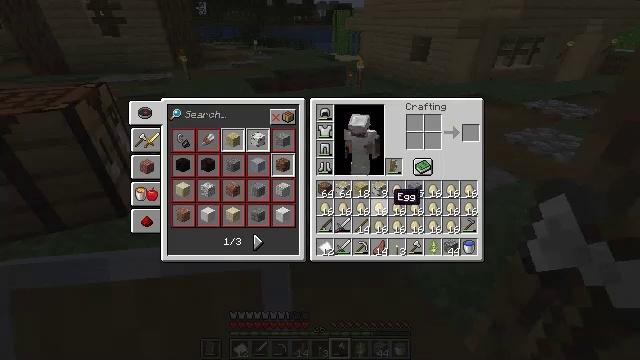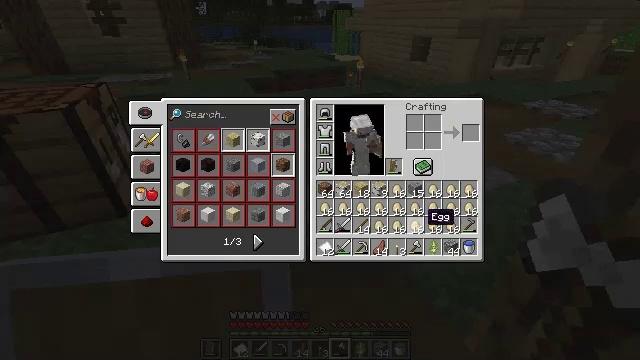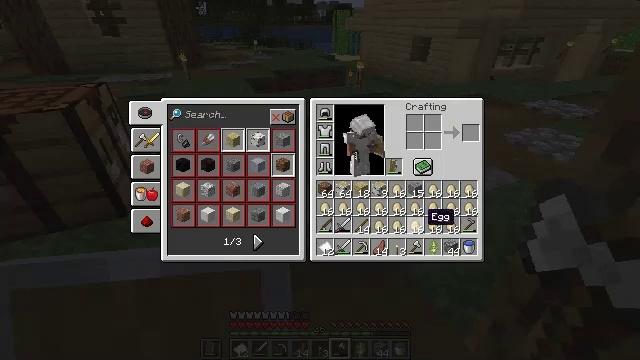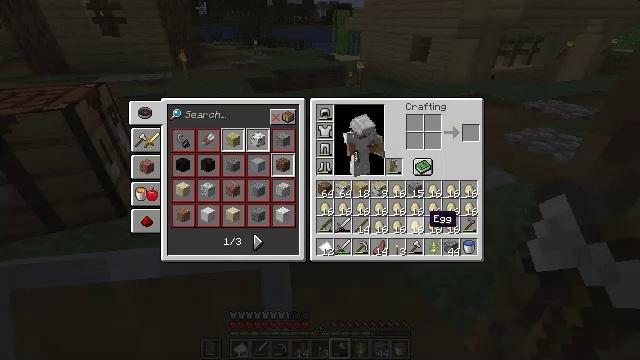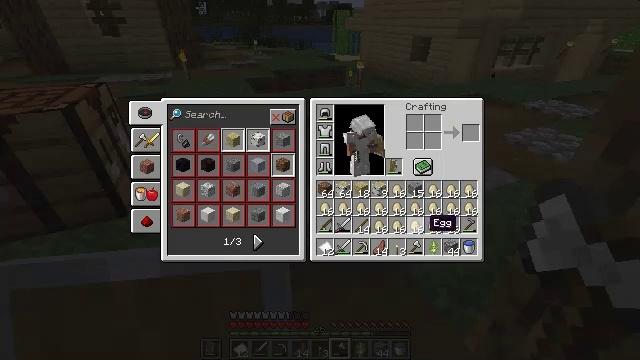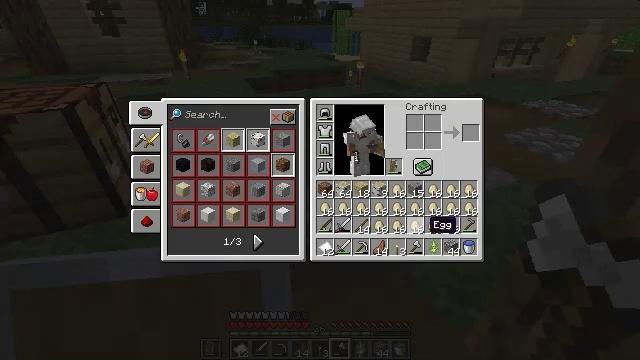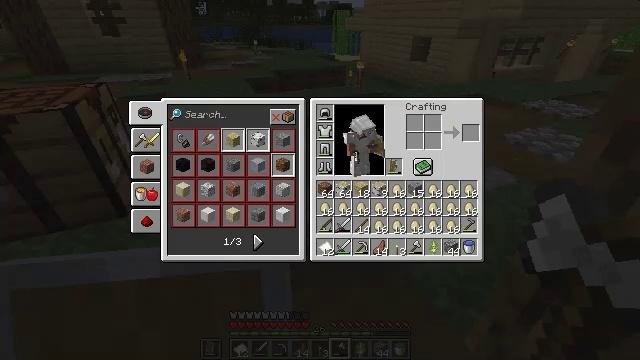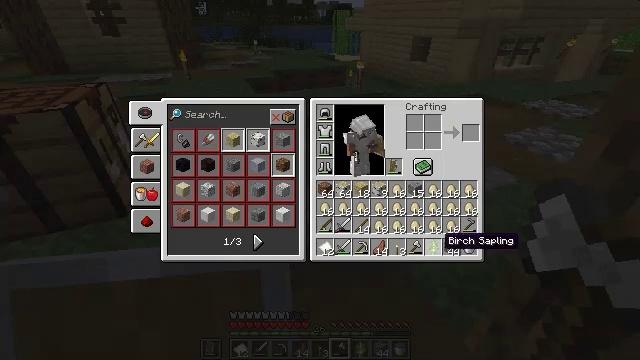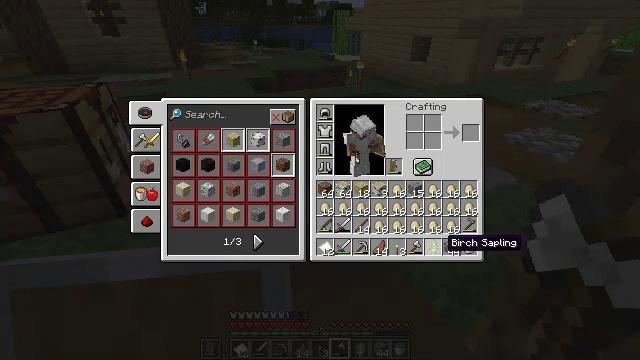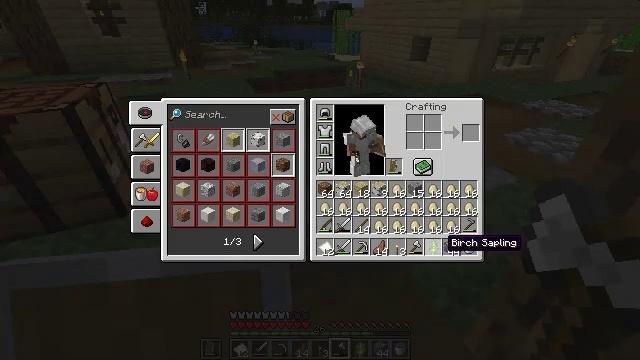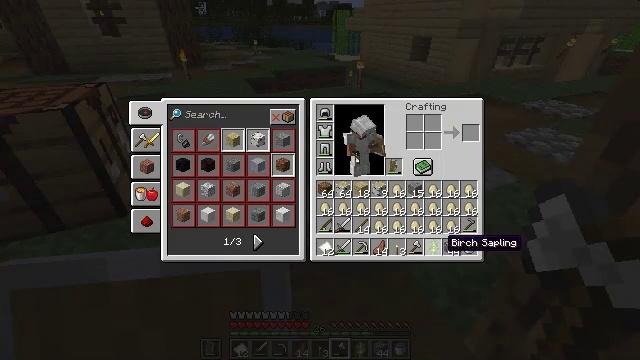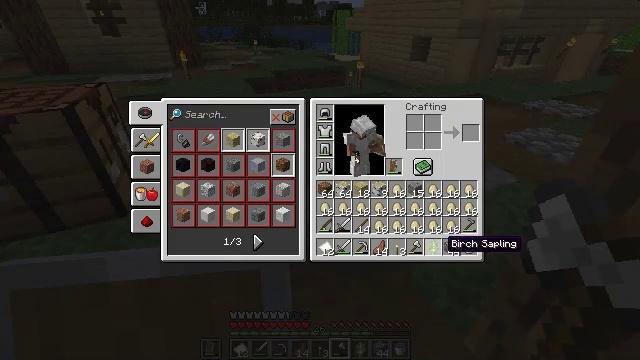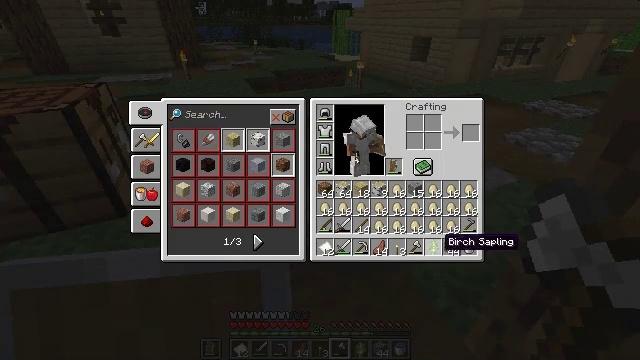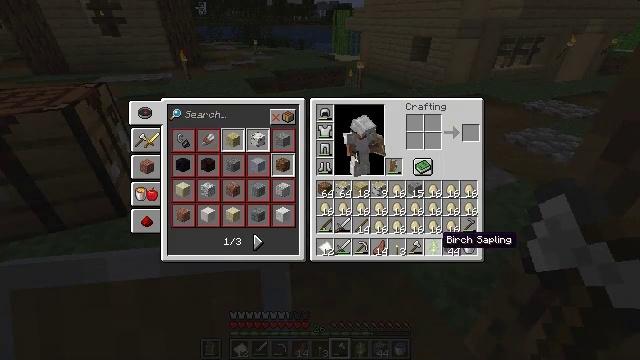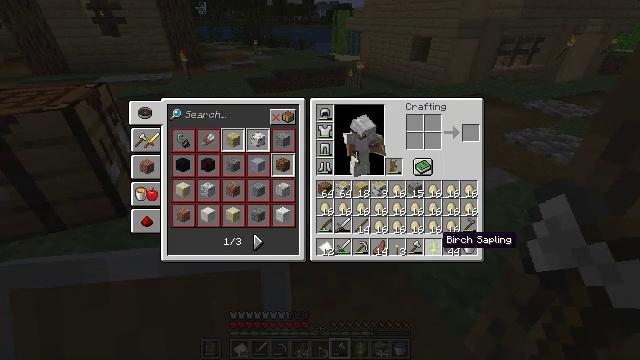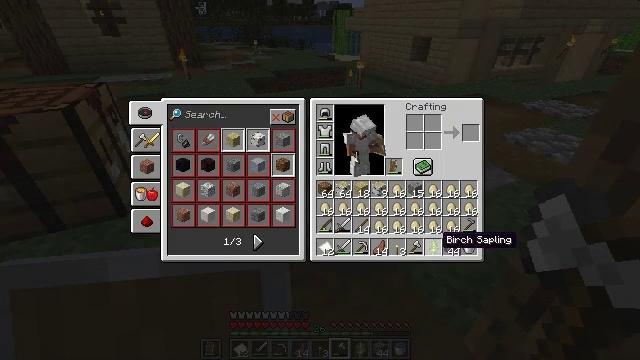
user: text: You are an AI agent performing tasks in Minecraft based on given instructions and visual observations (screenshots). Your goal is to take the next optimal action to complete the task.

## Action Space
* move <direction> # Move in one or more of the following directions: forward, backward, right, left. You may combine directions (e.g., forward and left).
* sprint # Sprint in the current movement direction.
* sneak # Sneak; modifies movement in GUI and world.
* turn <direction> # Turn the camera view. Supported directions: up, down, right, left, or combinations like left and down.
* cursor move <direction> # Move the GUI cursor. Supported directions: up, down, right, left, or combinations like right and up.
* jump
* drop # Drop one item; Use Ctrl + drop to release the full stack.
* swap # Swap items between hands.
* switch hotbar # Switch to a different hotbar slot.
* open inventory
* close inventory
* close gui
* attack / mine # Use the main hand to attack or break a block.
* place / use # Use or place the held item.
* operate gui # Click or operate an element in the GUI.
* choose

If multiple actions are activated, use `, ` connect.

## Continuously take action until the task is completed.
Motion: motion action
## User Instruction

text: Remove an egg from the inventory.
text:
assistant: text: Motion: cursor move right and down, close inventory
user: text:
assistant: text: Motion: open gui
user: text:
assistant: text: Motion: no_op
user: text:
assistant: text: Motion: no_op
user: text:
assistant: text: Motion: no_op
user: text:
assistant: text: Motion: no_op
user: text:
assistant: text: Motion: cursor move right and down
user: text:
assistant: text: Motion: no_op
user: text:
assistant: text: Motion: no_op
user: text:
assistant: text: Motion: no_op
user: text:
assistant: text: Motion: no_op
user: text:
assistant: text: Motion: no_op
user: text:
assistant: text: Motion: no_op
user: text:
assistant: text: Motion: no_op
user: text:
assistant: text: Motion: no_op
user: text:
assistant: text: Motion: operate gui
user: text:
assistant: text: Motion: operate gui
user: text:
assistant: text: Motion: no_op
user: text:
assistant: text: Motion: no_op
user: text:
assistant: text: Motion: cursor move up
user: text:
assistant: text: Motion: no_op
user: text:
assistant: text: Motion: no_op
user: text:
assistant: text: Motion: no_op
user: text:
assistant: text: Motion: no_op
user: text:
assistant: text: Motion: operate gui
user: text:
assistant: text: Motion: operate gui
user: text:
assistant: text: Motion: operate gui
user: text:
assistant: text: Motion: no_op
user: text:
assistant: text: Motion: cursor move down
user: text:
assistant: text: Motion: no_op